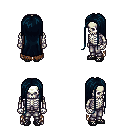
a pixel art fantasy rpg character, male body template, skeleton, brown tattered cape, metal pants, raven extra-long hairstyle, ghillies, four views (front, back, left, right), 2x2 character sprite sheet, small pixel art, hard edges, no anti-aliasing